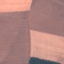
Land use / land cover class: AnnualCrop